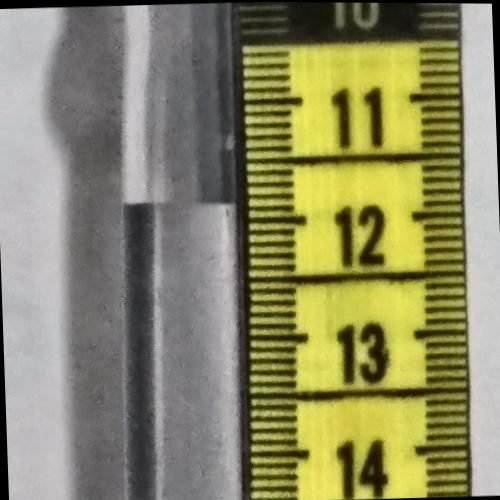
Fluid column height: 11.9 cm